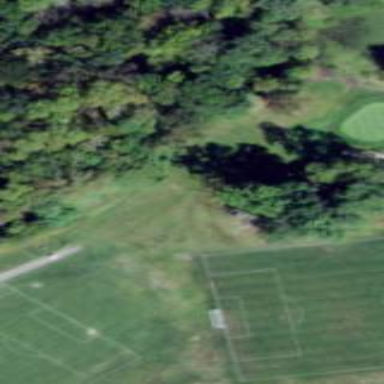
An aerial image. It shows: Golf course surrounded by greenery.